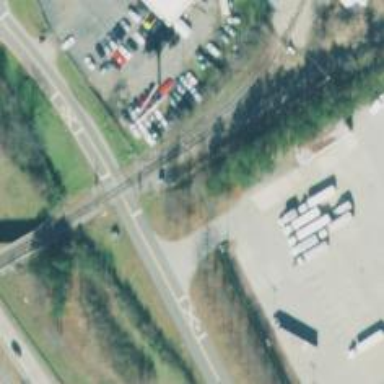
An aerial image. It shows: Railway spur junction.